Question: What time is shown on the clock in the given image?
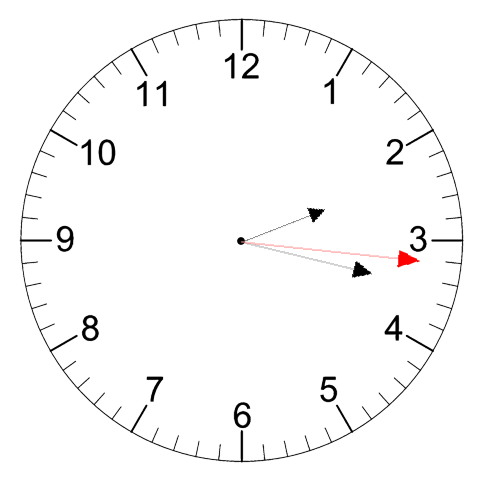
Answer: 02:17:16